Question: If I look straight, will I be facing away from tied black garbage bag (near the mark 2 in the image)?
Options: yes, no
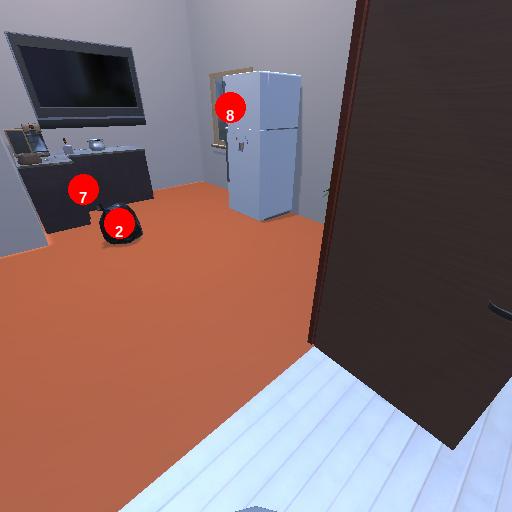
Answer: yes